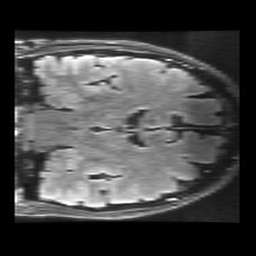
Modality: FLAIR
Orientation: coronal
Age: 60
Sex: female
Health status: healthy
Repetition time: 12 s
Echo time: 0.09782 s